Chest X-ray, PA view. Patient: 47 years old, sex F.
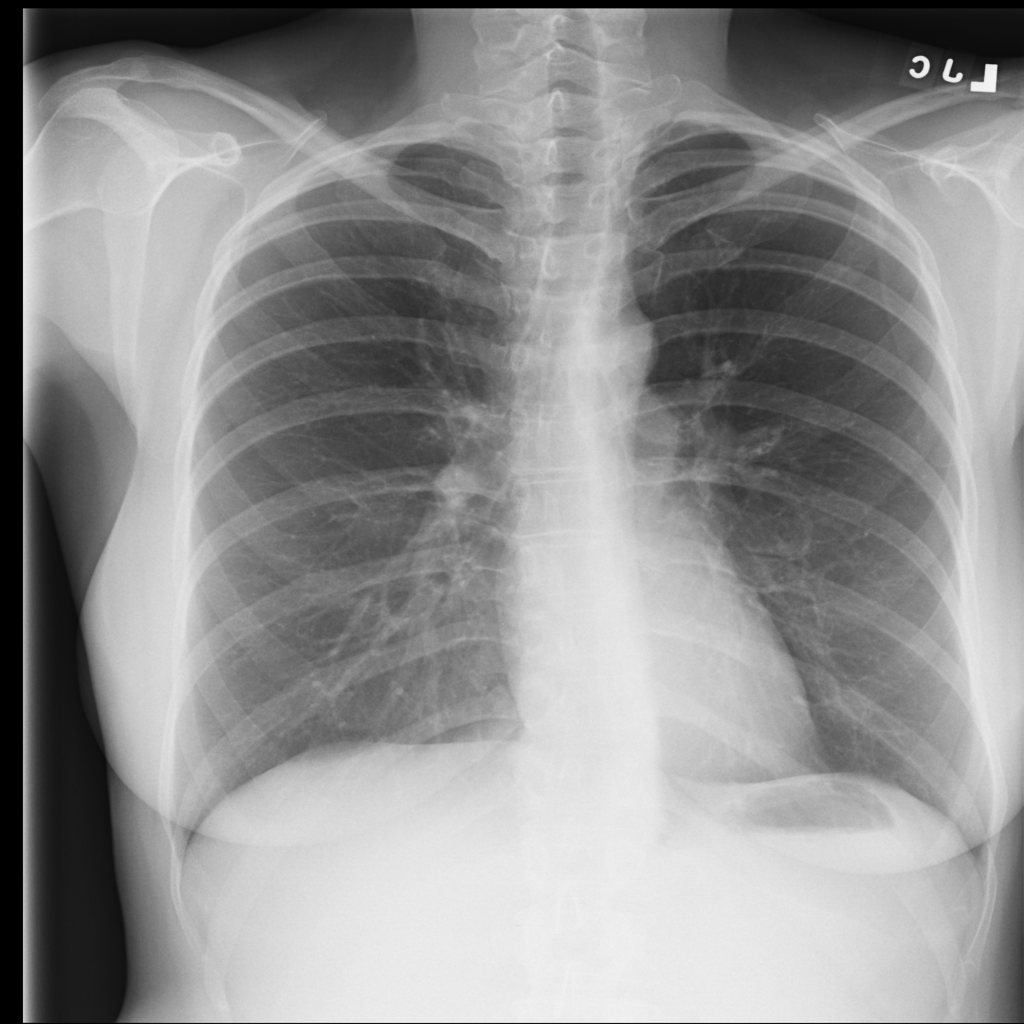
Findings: No Finding